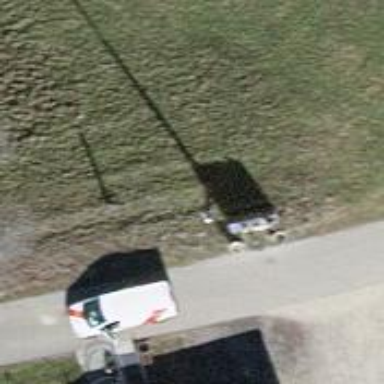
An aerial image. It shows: Power pole.